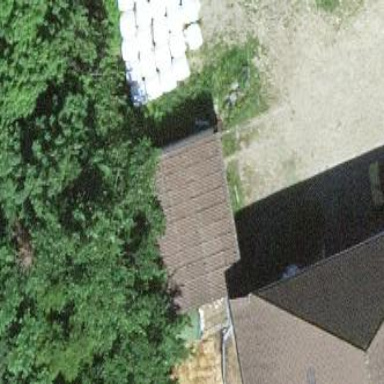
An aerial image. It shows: Shed building.